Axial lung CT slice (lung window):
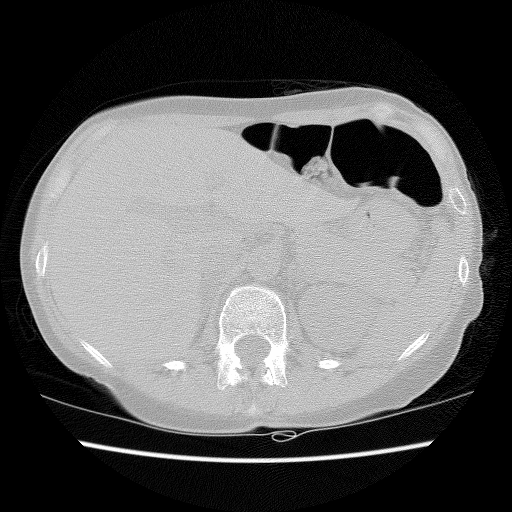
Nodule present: no